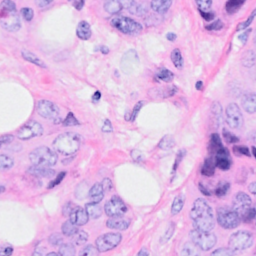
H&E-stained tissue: Breast